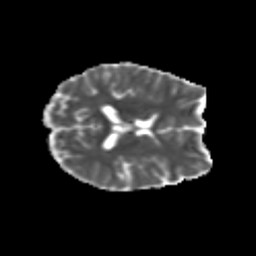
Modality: MD
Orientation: axial
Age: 21
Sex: female
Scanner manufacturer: siemens
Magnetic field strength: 3 T
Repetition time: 3.5 s
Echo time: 0.113 s